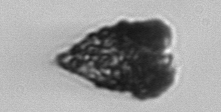
Label: Tintinnopsis